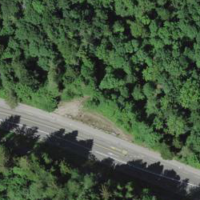
EUNIS habitat code: 41
Species observed at this site:
Euonymus europaeus